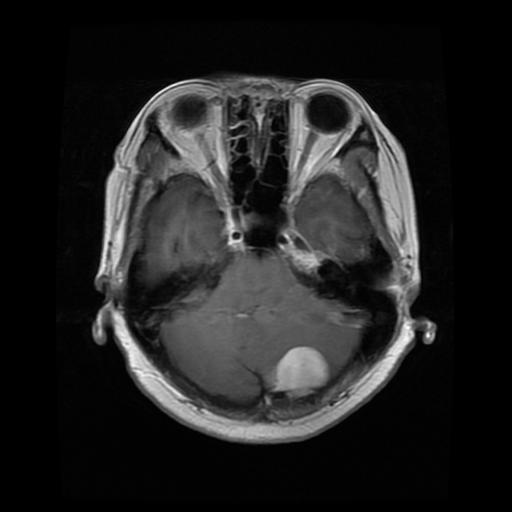
Label: meningioma